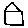
Label: house